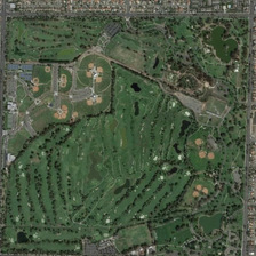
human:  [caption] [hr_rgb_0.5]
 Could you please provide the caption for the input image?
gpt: There is a park surrounded by an apartment.

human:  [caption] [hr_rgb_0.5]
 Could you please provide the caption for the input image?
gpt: The park is located in the square area, with many green spaces, surrounded by the city center.

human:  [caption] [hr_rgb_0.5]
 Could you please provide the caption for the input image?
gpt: The park of lush square is surrounded by downtown.

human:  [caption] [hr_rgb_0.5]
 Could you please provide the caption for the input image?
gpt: There is a park around, surrounded by apartment buildings.

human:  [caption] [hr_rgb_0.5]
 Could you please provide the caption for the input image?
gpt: this ecological park is really large with dense residential community surrounding its all sides .